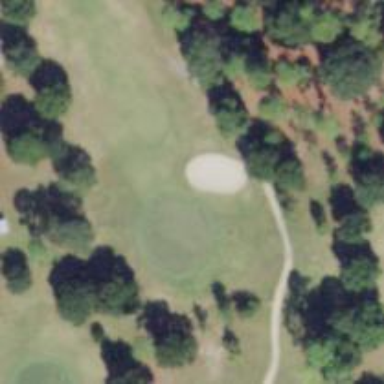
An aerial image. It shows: View of golf hole.